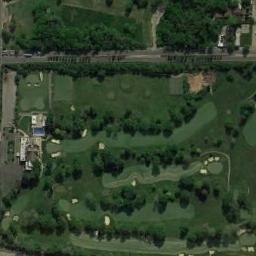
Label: golf_course